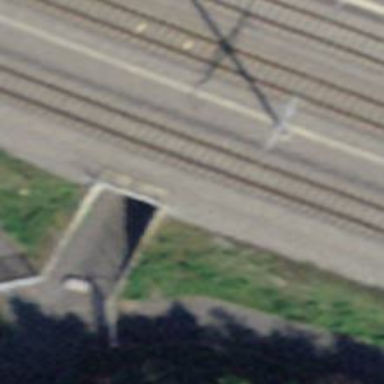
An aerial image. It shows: Unclassified road with tunnel.